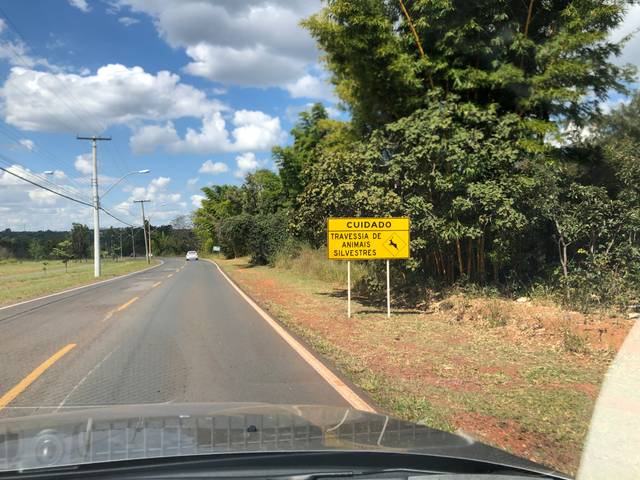
Region: Brazil
Coordinates: -15.895, -47.947